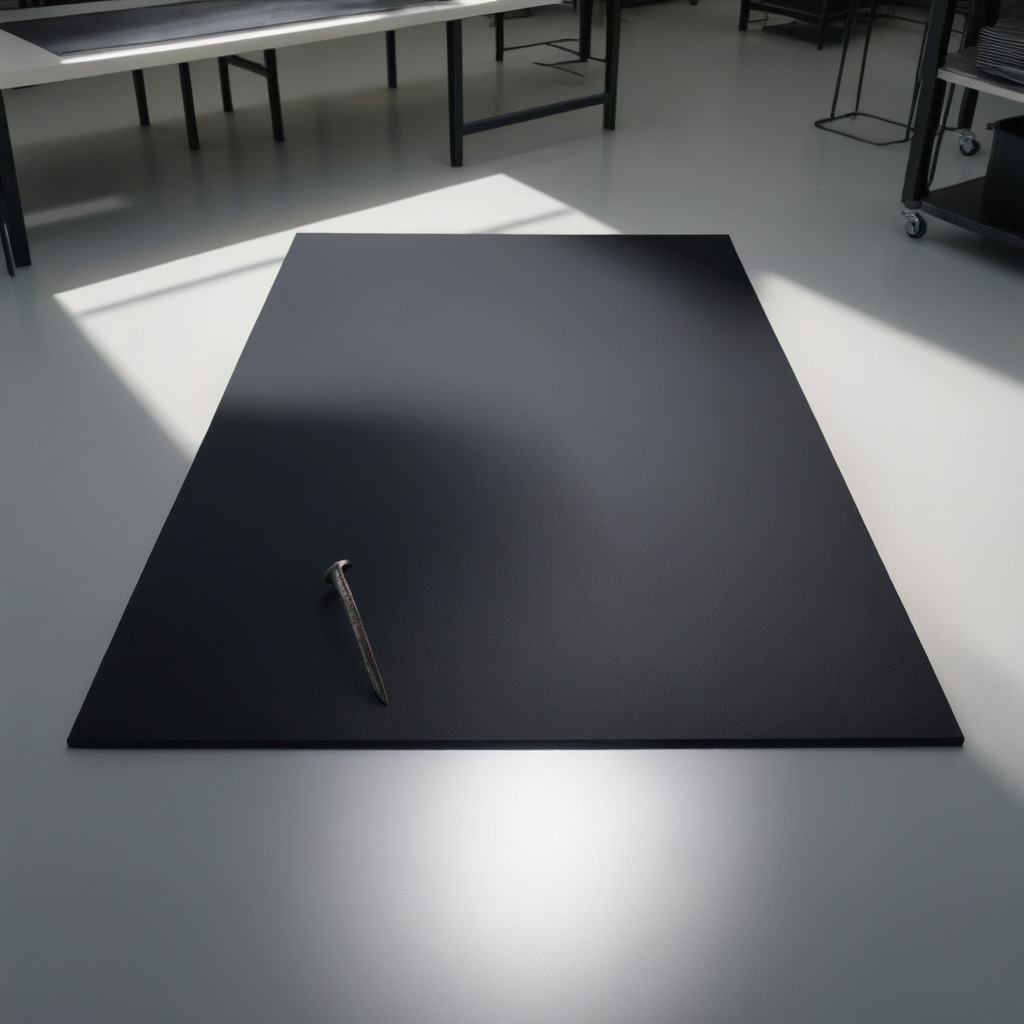
An iron nail lies on the clean granite tabletop beneath the black rubber mat inside a workshop under bright overhead lighting crisp shadows high clarity worn but beneath the mat